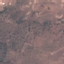
Land use / land cover class: HerbaceousVegetation